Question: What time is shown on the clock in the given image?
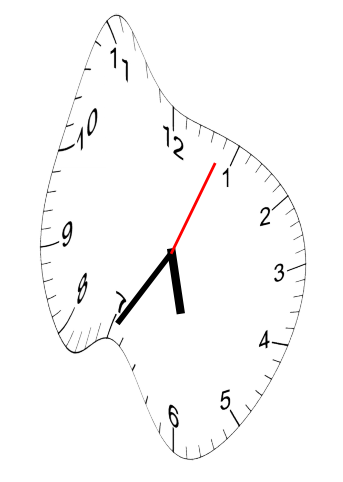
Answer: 05:35:04